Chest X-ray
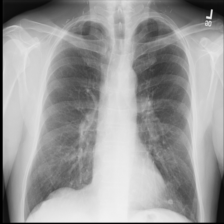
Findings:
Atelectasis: negative
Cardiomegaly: negative
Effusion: negative
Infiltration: negative
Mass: negative
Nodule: negative
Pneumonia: negative
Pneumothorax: negative
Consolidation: negative
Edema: negative
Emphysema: positive
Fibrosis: negative
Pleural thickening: negative
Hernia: negative